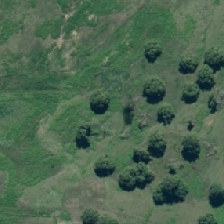
Land cover: deciduous_hardwood